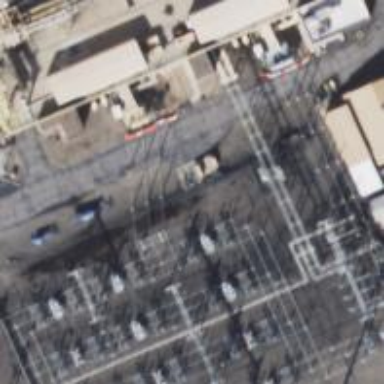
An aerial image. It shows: Switch for power supply.